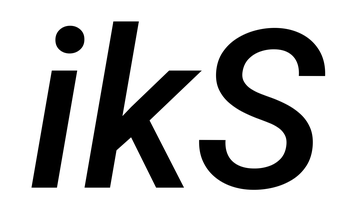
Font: Roboto-Italic_Medium_Italic